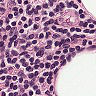
Metastatic tissue present: no